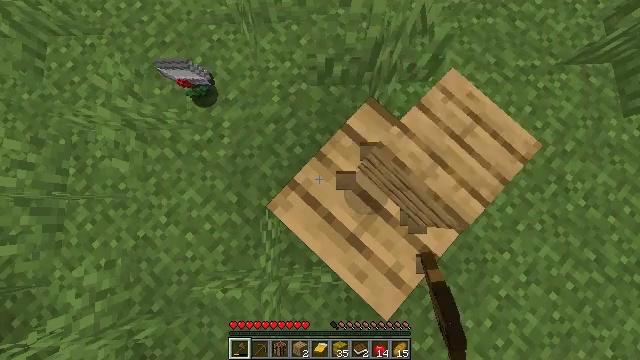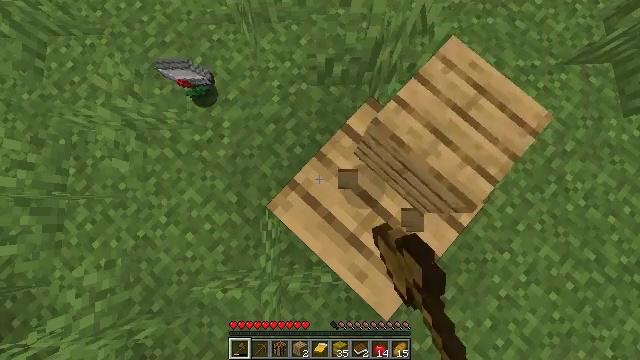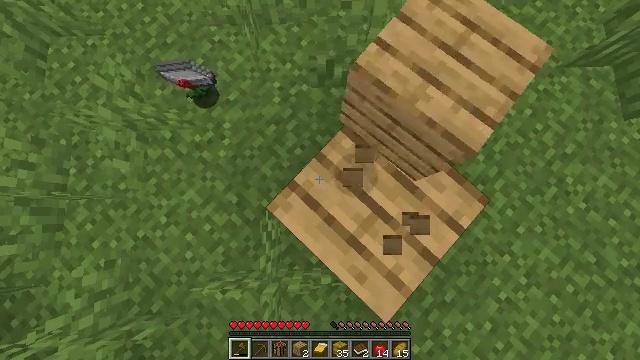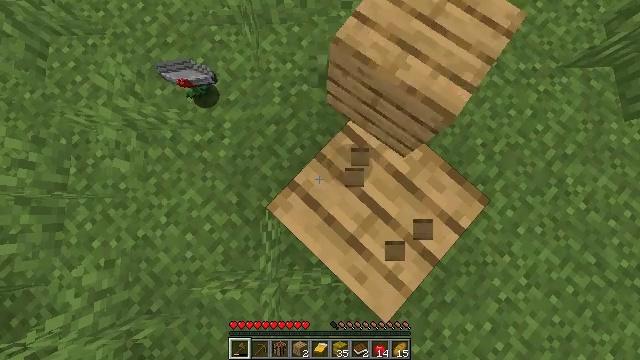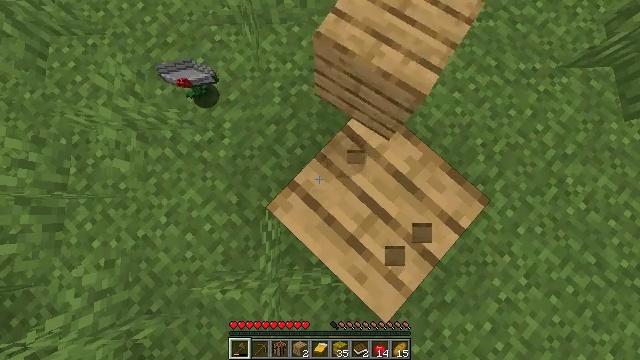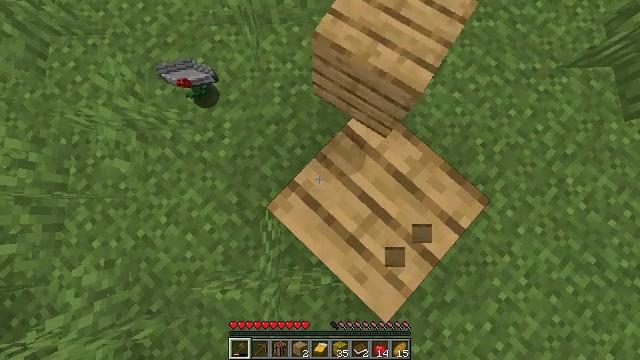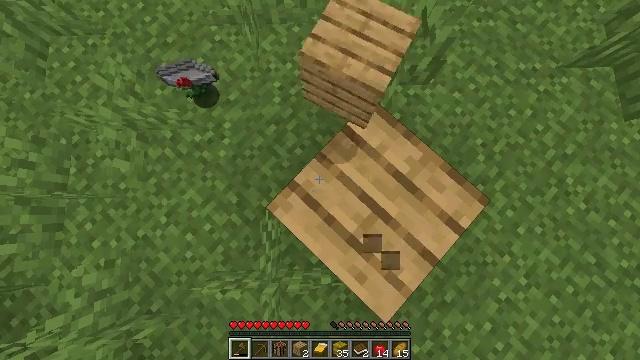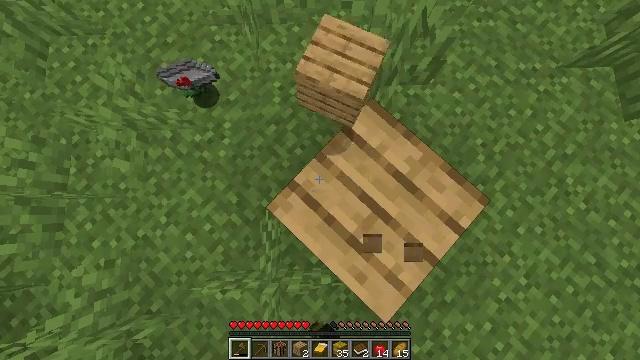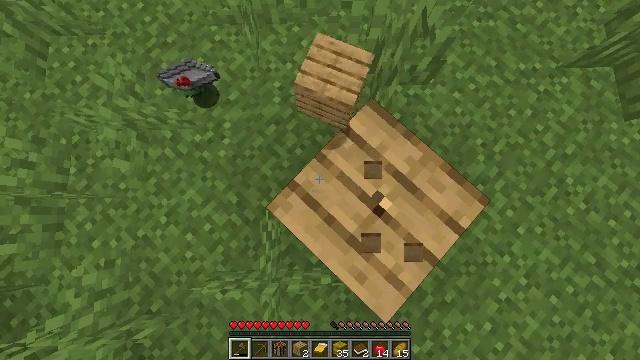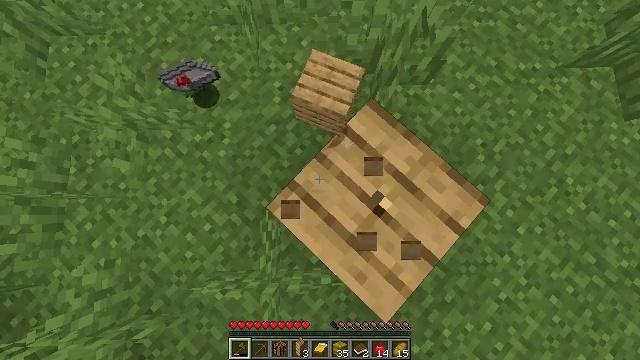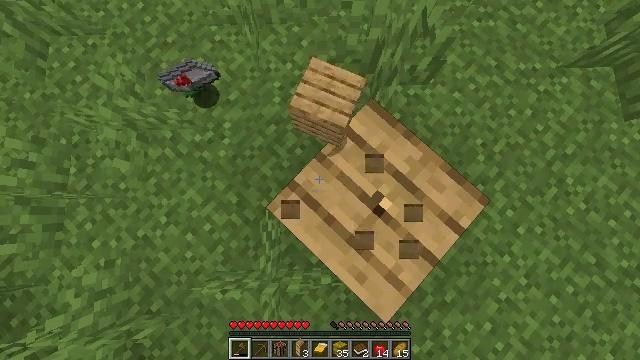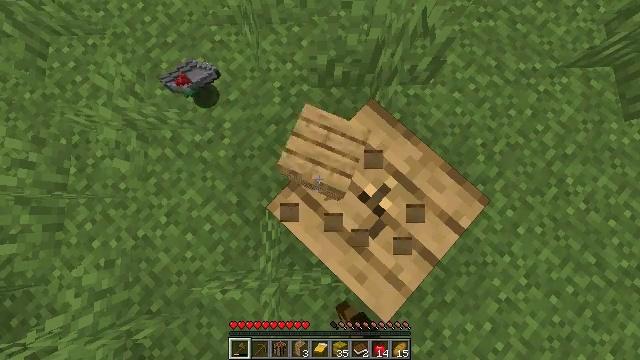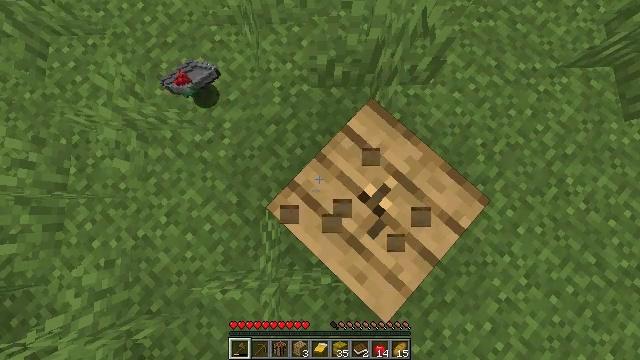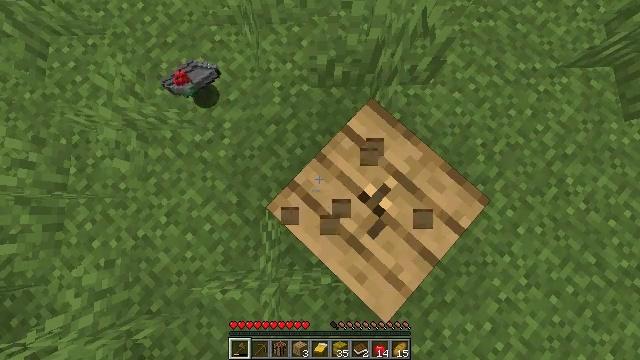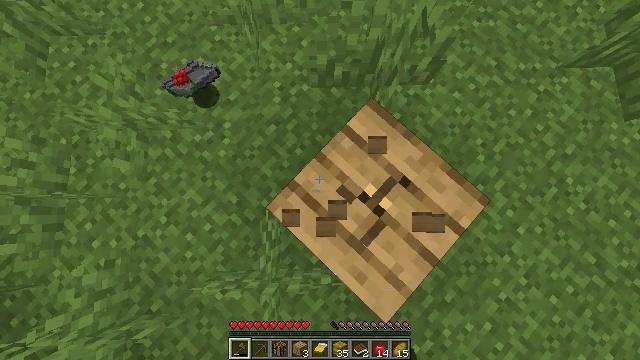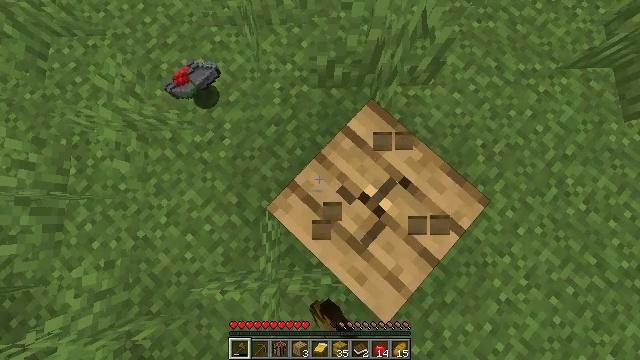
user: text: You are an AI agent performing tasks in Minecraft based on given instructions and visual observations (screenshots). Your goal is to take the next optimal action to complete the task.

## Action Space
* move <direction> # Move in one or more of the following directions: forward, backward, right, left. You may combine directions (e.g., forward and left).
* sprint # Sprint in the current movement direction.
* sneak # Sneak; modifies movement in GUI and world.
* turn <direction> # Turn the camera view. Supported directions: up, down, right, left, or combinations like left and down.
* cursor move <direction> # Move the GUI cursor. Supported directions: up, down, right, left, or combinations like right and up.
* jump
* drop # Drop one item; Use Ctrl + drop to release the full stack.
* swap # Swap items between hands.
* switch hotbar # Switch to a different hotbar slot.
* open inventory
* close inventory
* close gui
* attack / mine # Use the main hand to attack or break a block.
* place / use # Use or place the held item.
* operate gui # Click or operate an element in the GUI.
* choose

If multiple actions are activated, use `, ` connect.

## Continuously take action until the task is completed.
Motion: motion action
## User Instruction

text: Collect the oak planks from the structure.
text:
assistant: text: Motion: attack / mine
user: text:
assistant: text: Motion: no_op
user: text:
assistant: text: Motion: no_op
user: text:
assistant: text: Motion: no_op
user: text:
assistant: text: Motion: no_op
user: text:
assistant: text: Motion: attack / mine
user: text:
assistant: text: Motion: attack / mine
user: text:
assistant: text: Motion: attack / mine
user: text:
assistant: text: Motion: attack / mine
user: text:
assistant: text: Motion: attack / mine
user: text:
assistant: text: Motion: attack / mine
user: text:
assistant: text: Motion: attack / mine
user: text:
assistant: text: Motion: attack / mine
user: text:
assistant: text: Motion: attack / mine
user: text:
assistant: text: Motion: attack / mine
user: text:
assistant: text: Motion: attack / mine
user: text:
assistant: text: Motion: attack / mine
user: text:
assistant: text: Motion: attack / mine
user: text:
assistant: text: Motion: attack / mine
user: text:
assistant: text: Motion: attack / mine
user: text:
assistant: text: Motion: attack / mine
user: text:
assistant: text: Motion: attack / mine
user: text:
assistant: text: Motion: attack / mine
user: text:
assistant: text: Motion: attack / mine
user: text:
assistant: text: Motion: attack / mine
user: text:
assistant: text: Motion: attack / mine
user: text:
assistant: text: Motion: attack / mine
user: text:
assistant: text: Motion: attack / mine
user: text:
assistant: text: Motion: attack / mine
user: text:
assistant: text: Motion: attack / mine